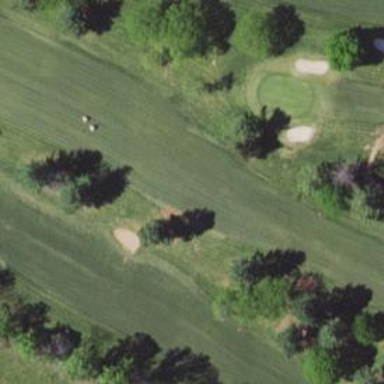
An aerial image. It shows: Grassy area designated as golf fairway.